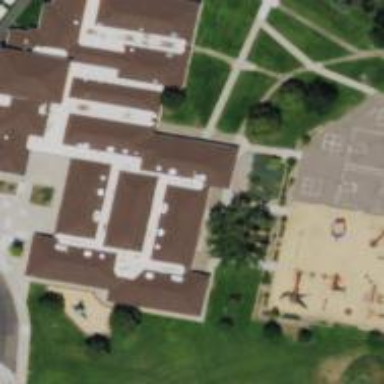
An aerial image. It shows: School.